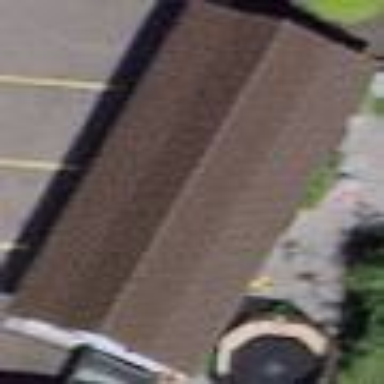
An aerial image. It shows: Shed.